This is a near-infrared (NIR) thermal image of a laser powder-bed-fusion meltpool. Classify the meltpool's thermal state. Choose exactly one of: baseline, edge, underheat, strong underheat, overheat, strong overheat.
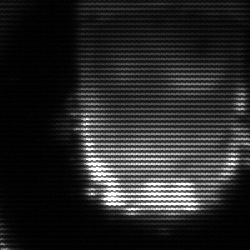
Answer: baseline